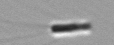
Label: Chaetoceros_subtilis